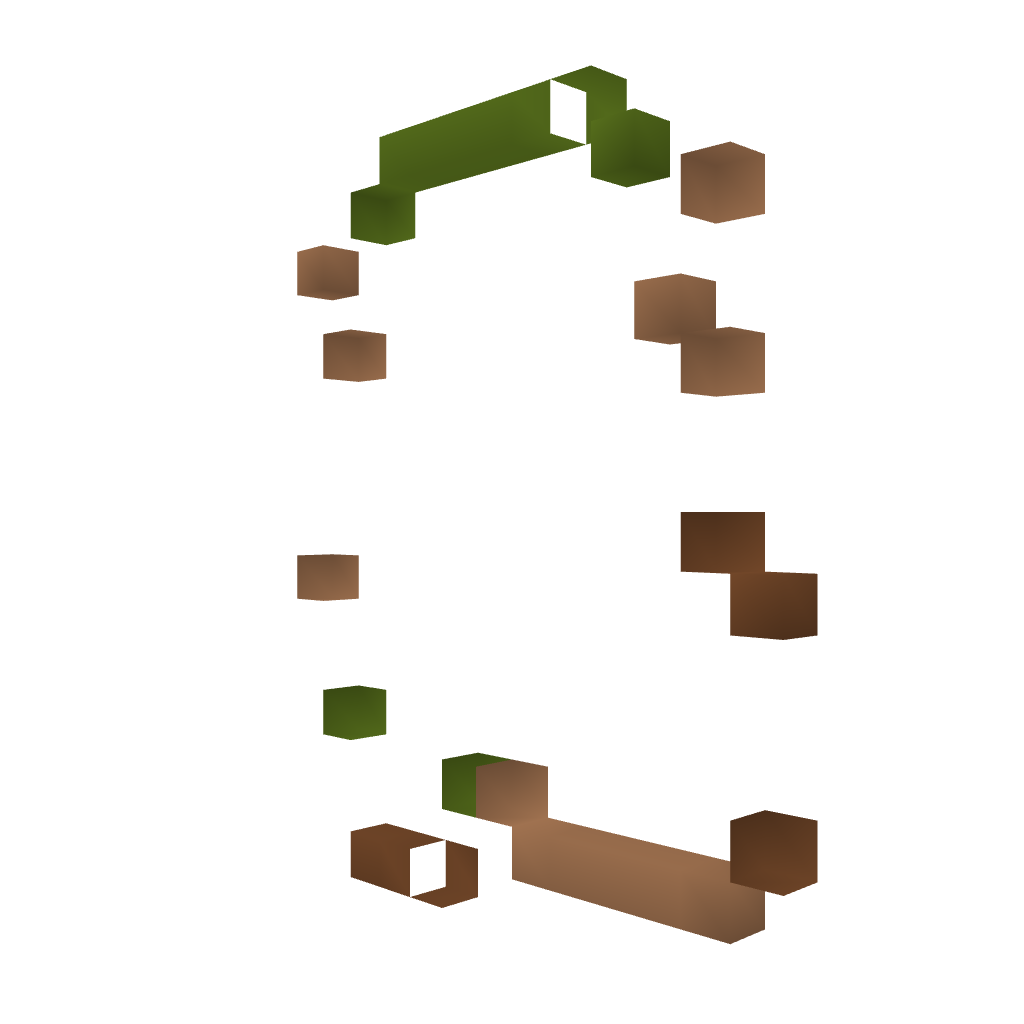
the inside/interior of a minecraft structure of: Link 8-Bit Style